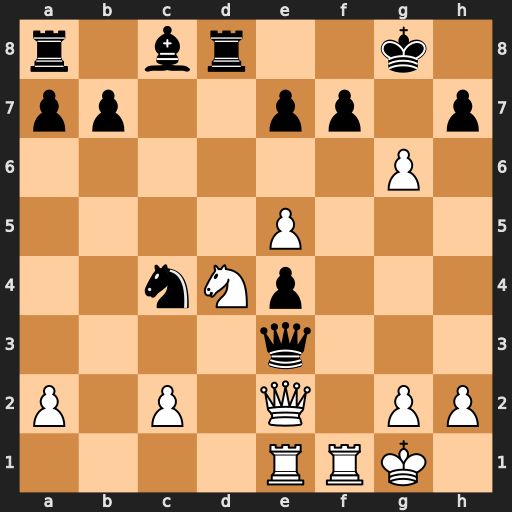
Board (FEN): r1br2k1/pp2pp1p/6P1/4P3/2nNp3/4q3/P1P1Q1PP/4RRK1
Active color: w
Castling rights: -
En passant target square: -
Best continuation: Qxe3 Nxe3 gxf7+ Kg7 Rxe3